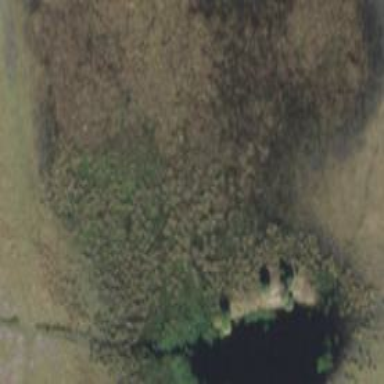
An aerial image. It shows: Marsh wetland.